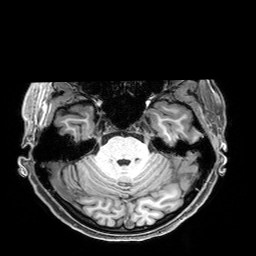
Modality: T1w
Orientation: coronal
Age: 25
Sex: female